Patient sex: F
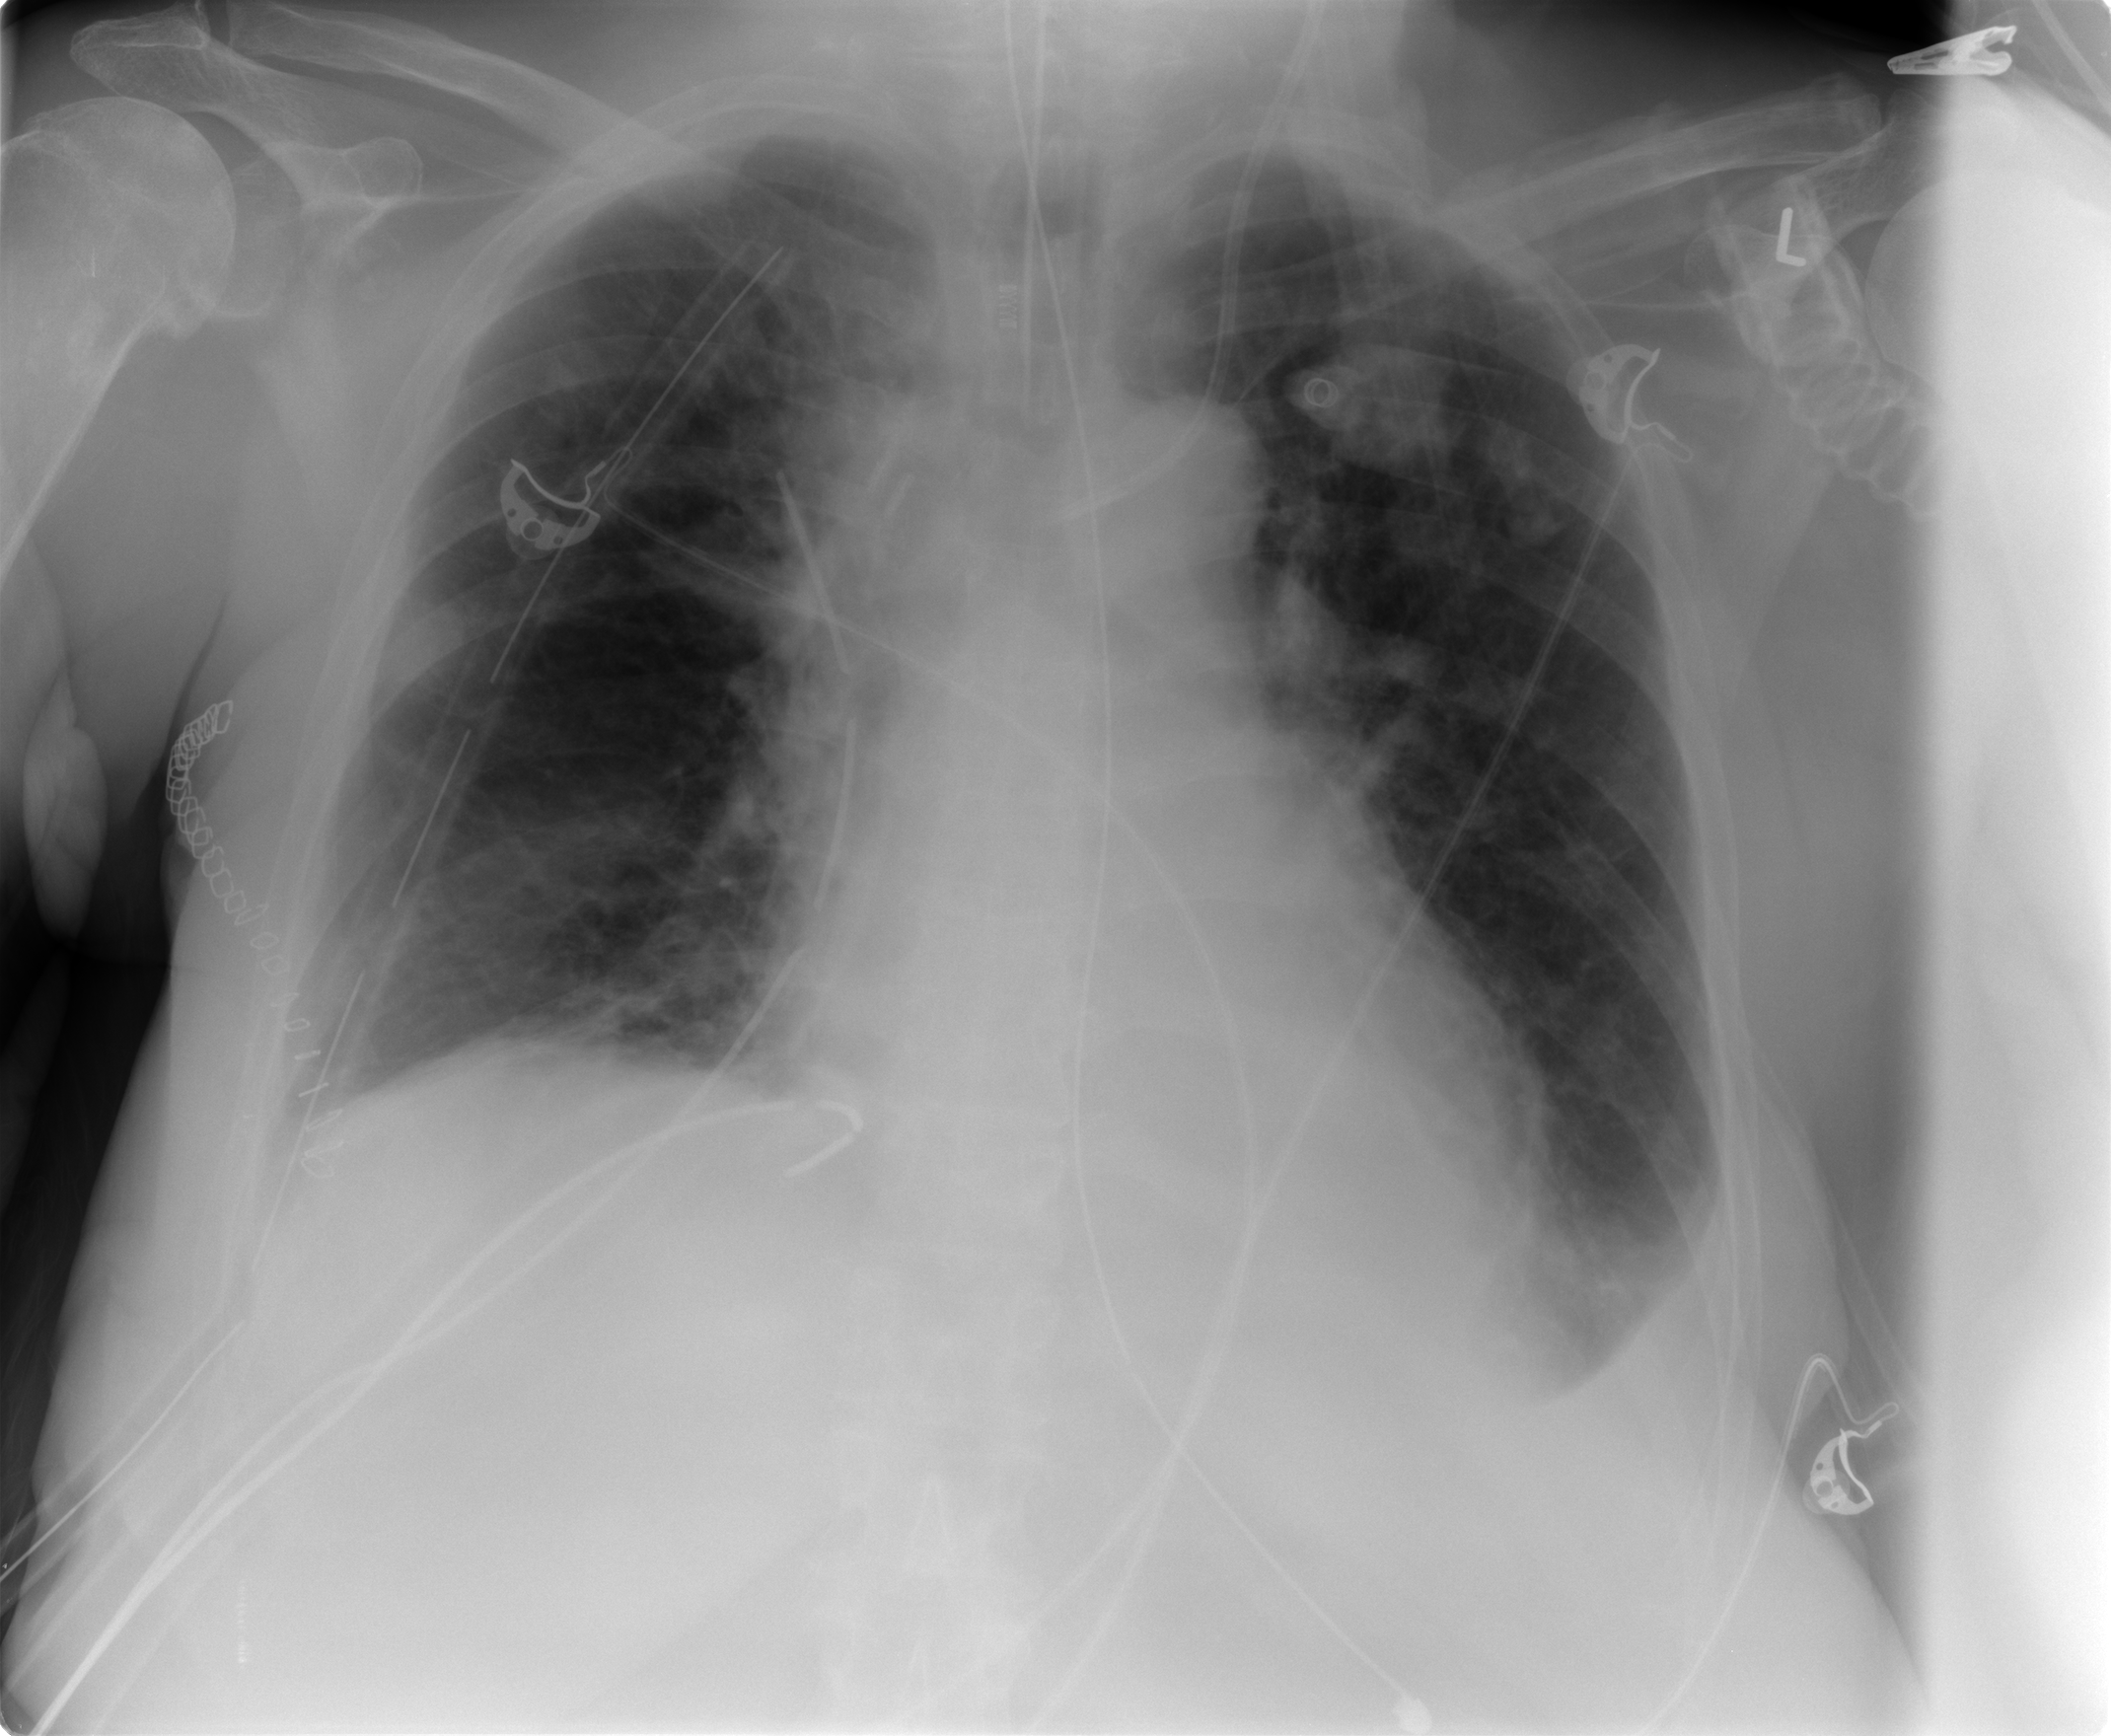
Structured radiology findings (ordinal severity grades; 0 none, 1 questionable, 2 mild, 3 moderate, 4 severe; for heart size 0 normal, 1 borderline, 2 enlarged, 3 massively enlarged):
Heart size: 0
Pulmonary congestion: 2
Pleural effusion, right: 2
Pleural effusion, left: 3
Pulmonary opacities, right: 2
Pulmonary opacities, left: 1
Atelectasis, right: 2
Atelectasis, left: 2